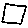
Label: square